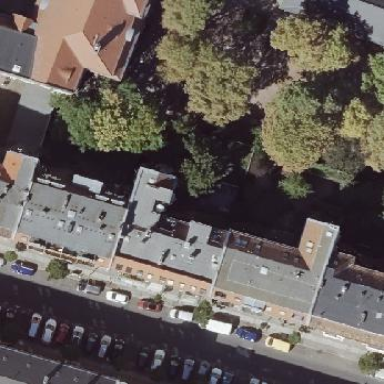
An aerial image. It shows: Saltbox-shaped roof distinguishes these apartments.